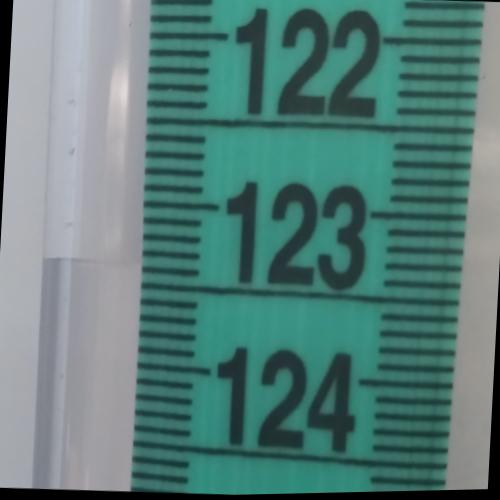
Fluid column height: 123.4 cm